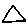
Label: triangle